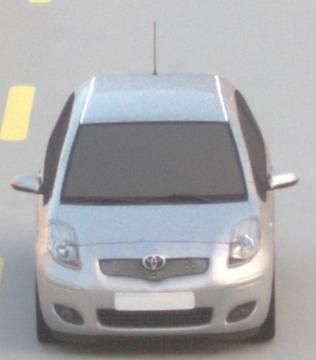
Make: Toyota
Model: Yaris 1.0
Detailed model: Yaris (XP13)
Model produced from: 2011/10
Model produced until: 2014/08
Doors: 3
Color: white
Road condition: dry road
Daytime: sunrise or sunset
Contrast: low contrast